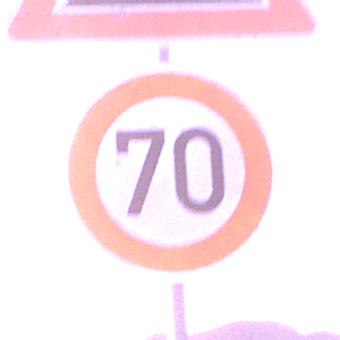
Verkehrszeichen: Geschwindigkeit70
Zusatzzeichen oben: Steigung10
Umgebung: Outdoor, Nature
Tageszeit: Dawn
Wetter: PartlyCloudy
Licht: Natural
Jahreszeit: NotSpecified
Kontrast: MediumContrast